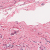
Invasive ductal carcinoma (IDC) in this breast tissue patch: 0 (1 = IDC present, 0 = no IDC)